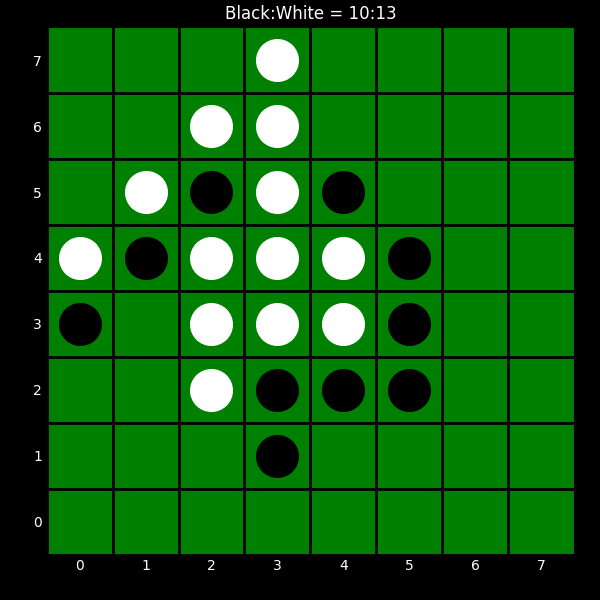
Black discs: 10
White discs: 13